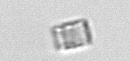
Label: Bacillariophyceae_morphotype1